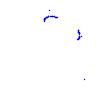
Particle: kaon